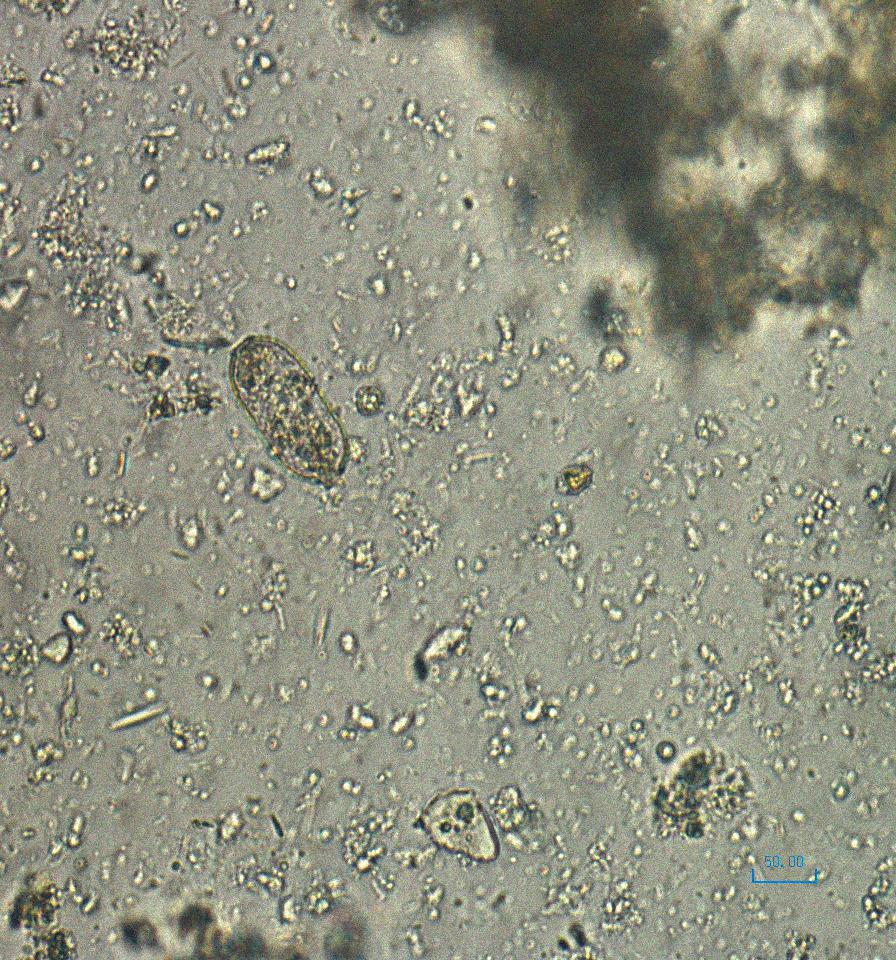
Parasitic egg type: Capillaria philippinensis